Interaction volume radius: 10 \u00c5
Interaction volume height: 25 \u00c5
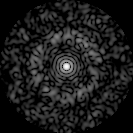
Disorder parameter: 0.8508